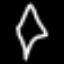
Label: diamond